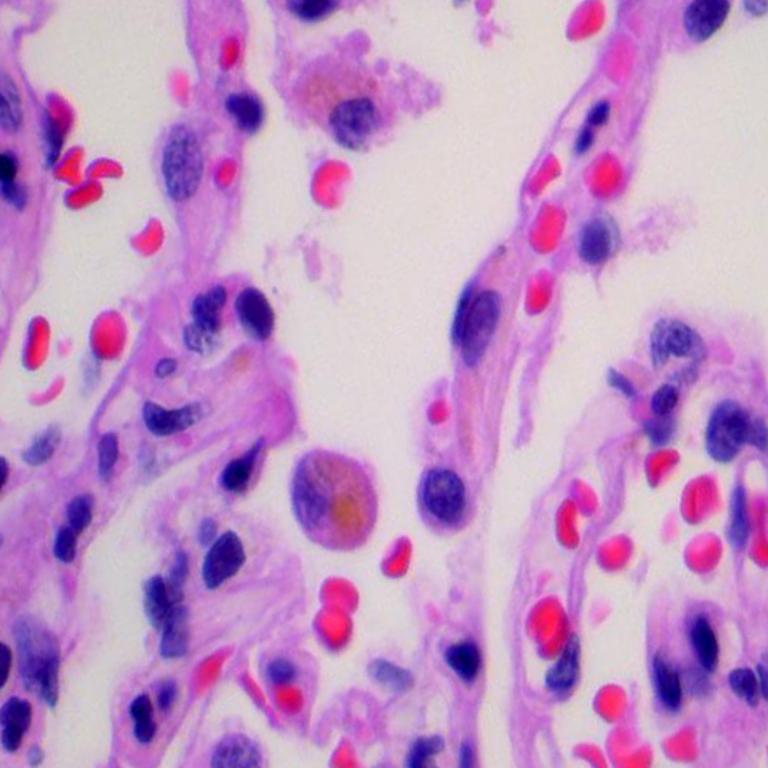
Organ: lung
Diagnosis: benign